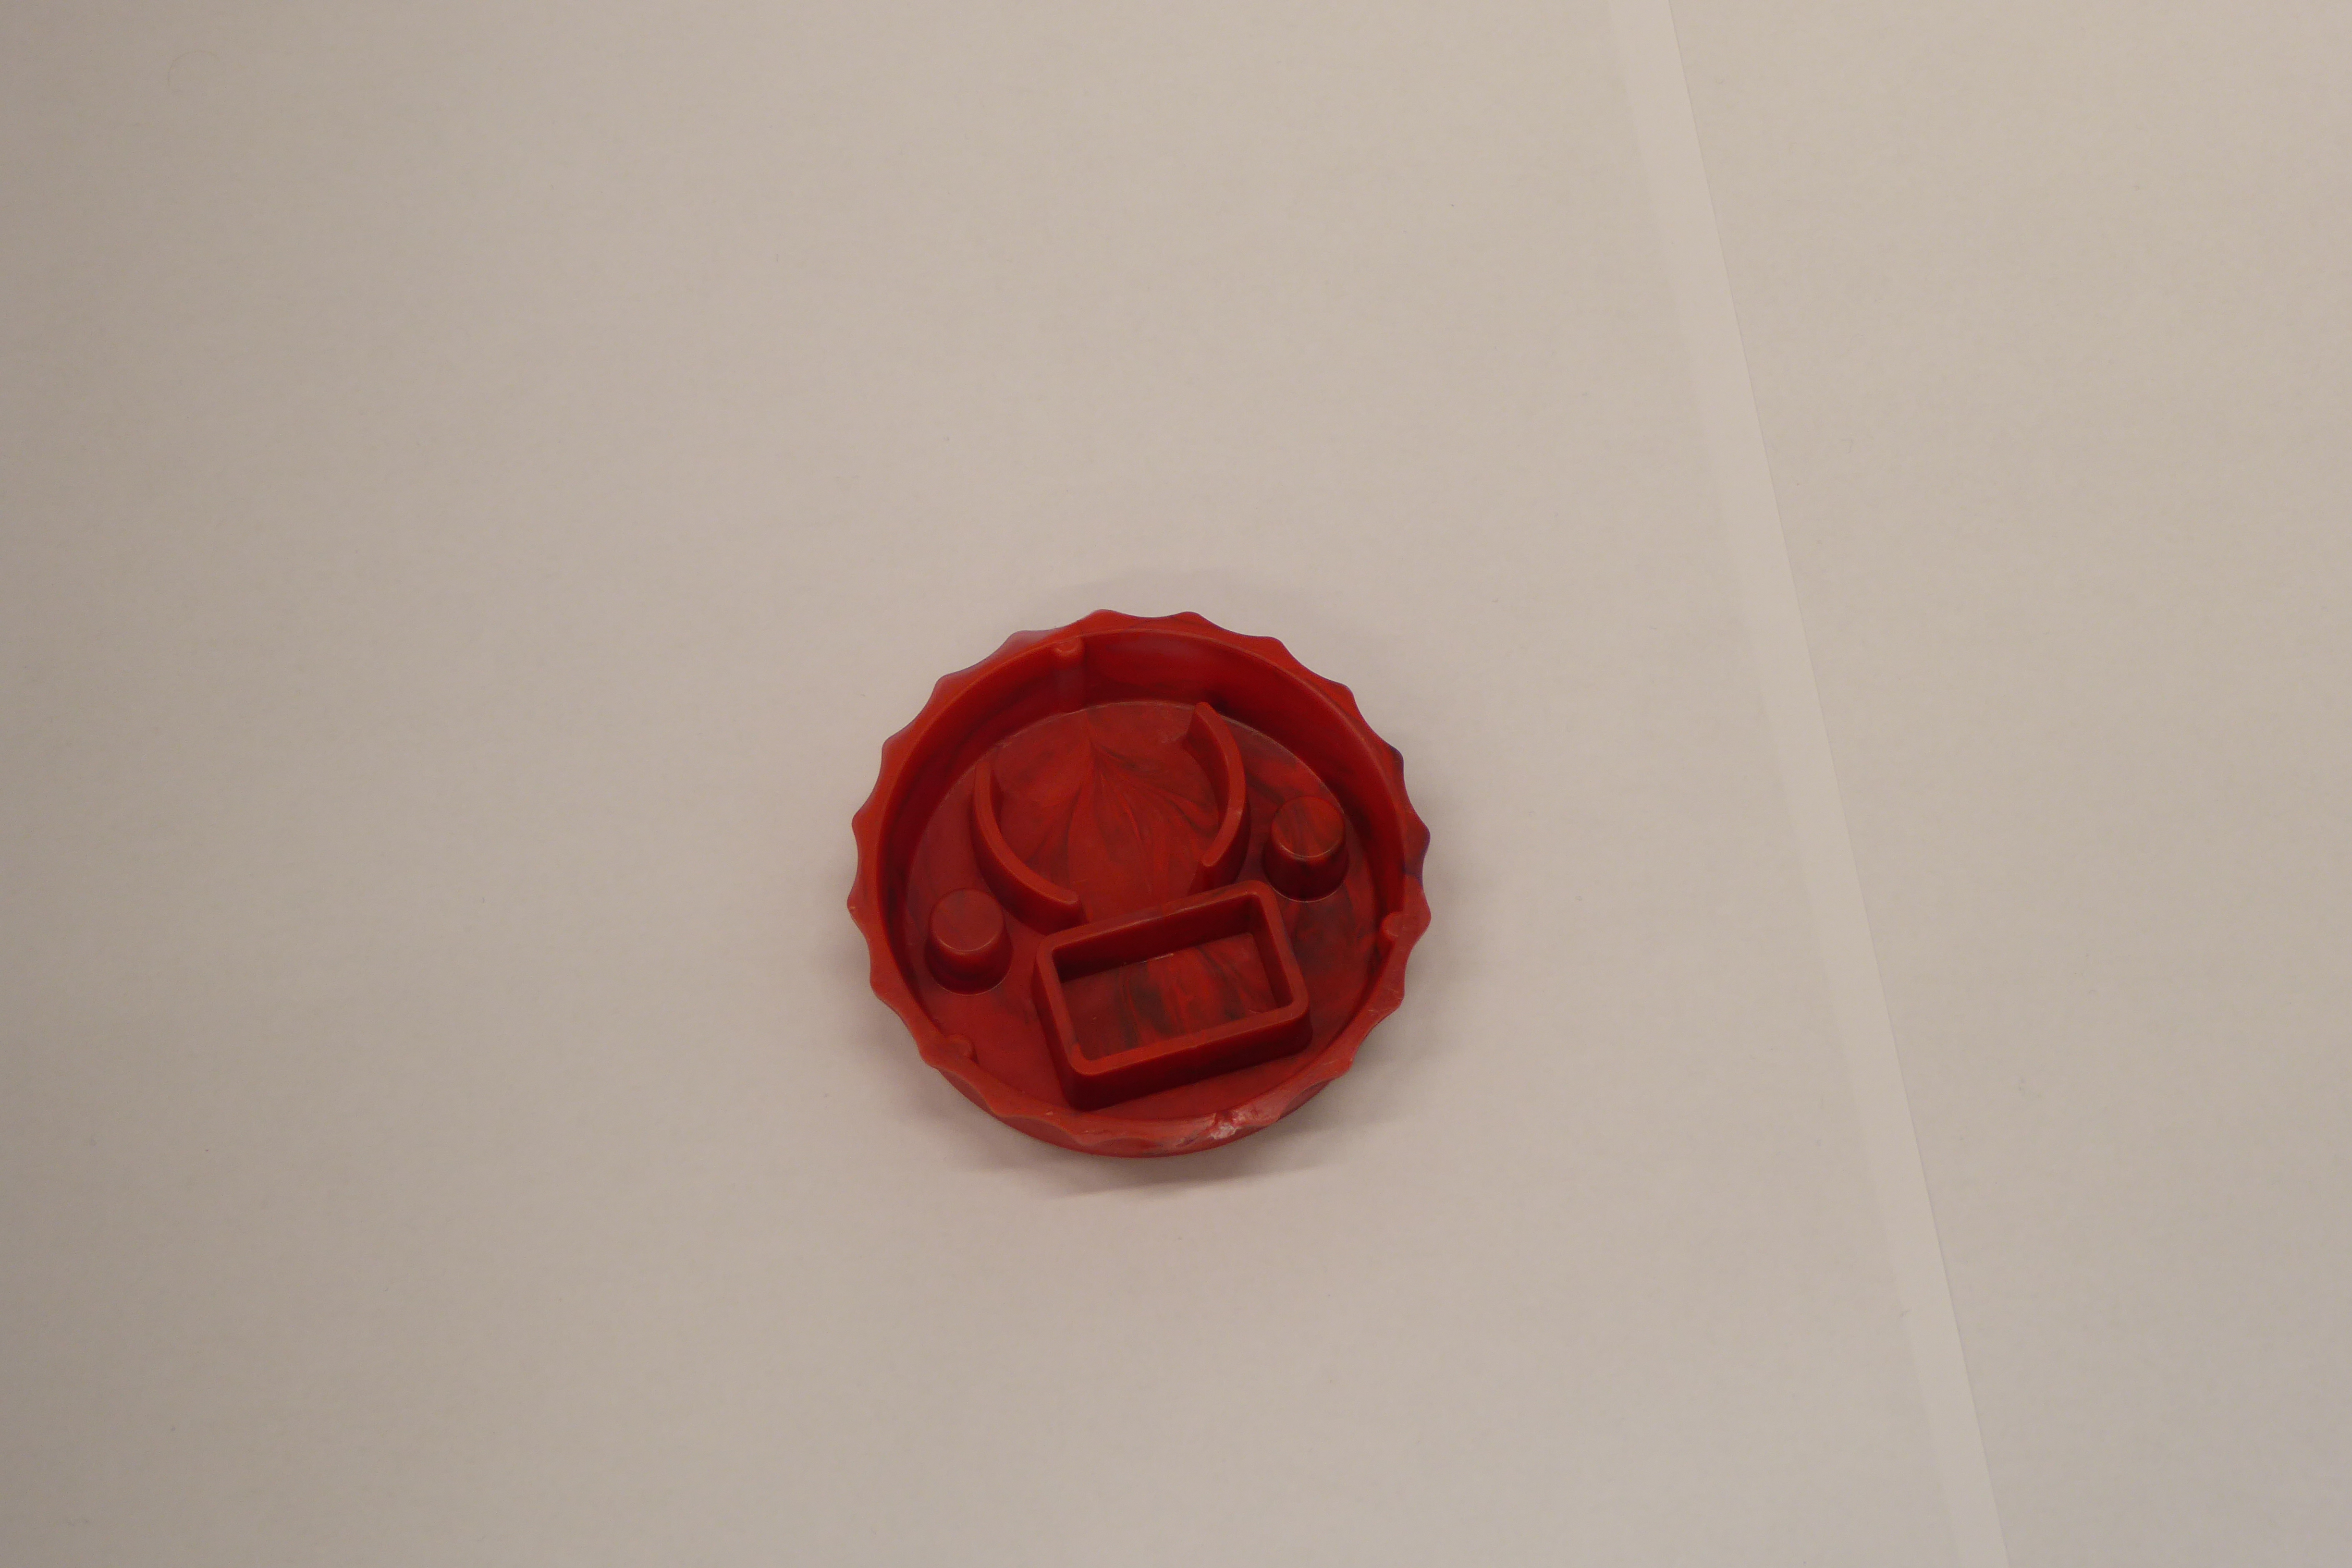
Label: Bottle Opener - Cover